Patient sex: M
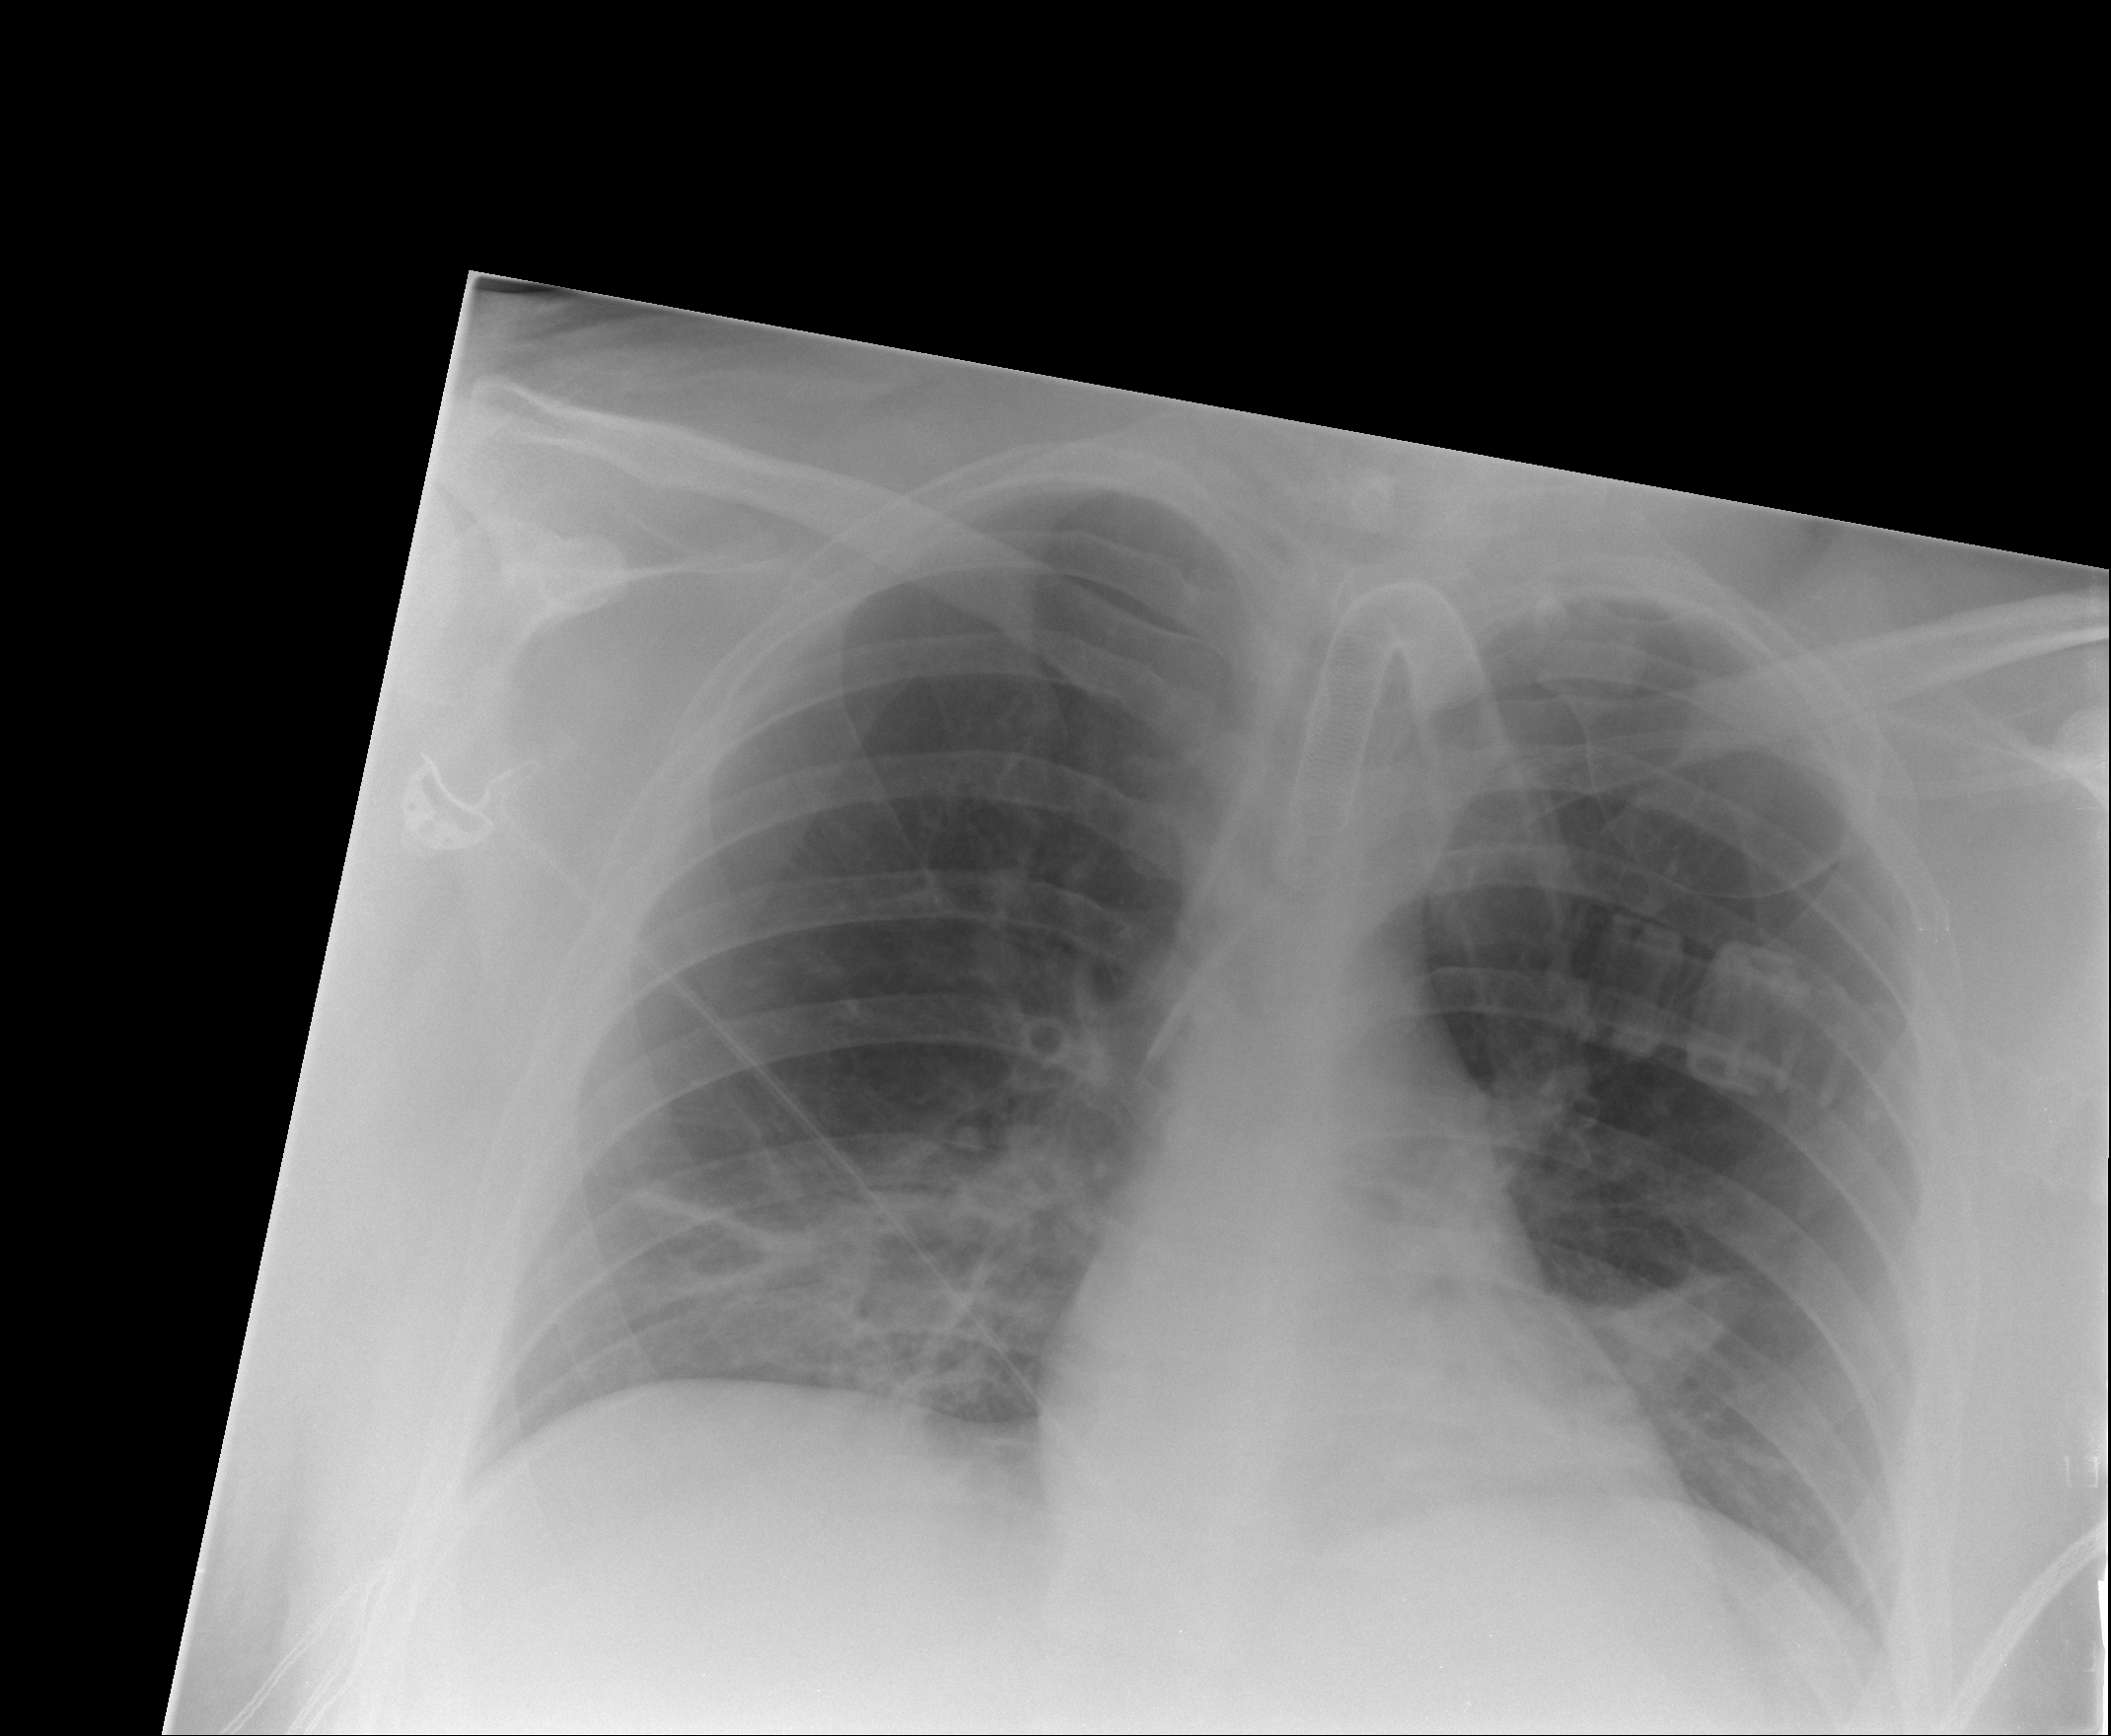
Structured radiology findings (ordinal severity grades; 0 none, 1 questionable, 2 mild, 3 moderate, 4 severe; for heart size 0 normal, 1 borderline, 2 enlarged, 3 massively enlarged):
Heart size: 0
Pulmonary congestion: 0
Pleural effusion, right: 0
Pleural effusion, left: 0
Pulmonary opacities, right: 0
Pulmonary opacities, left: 0
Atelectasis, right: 2
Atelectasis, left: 2